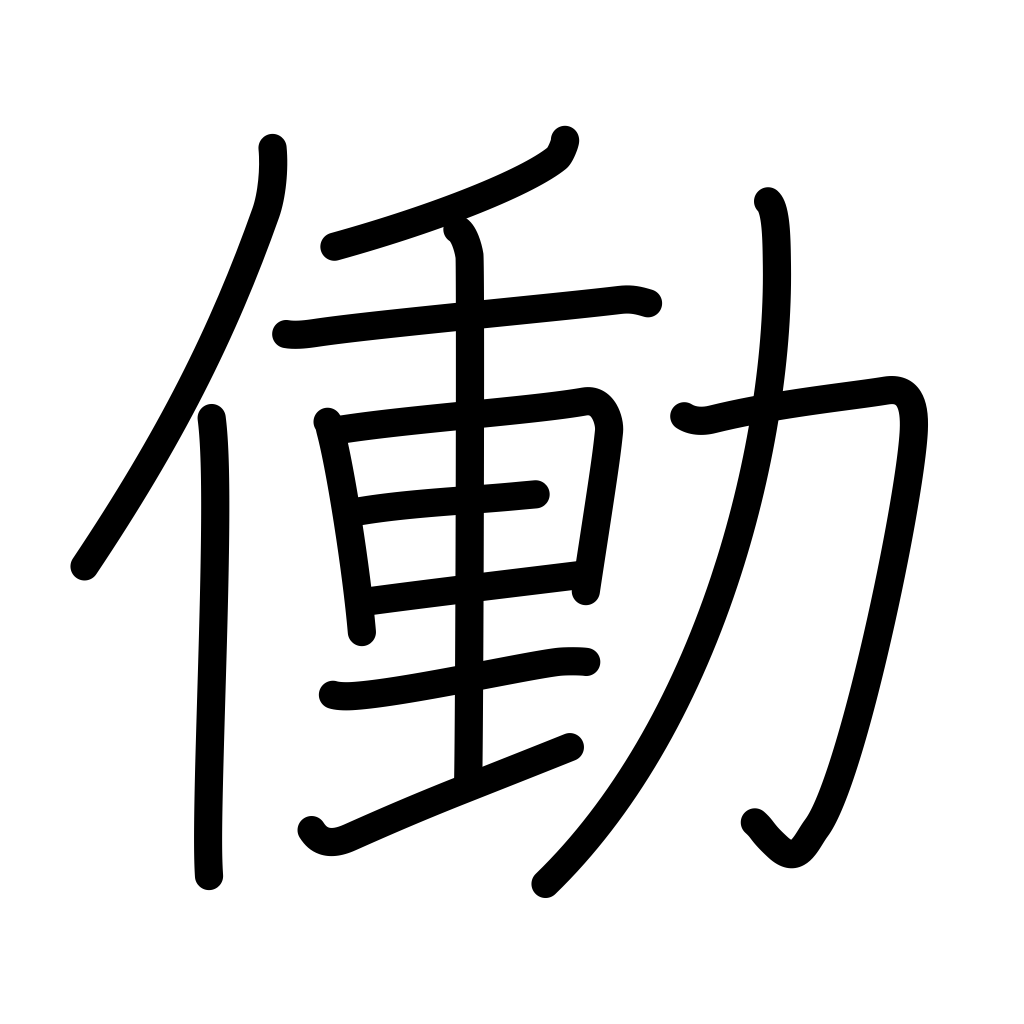
Meaning: work